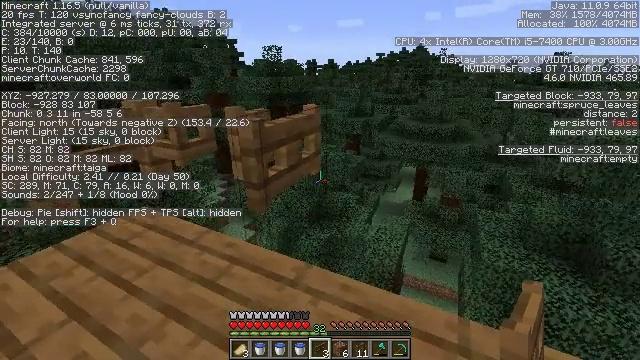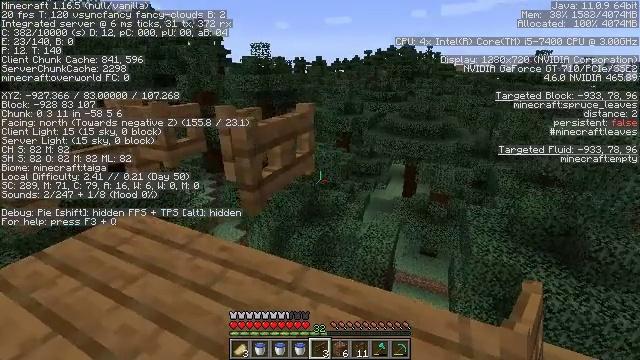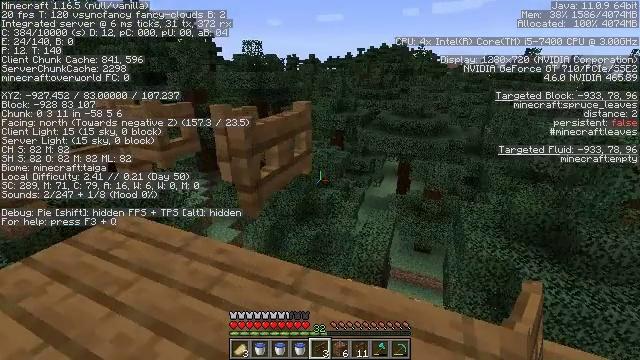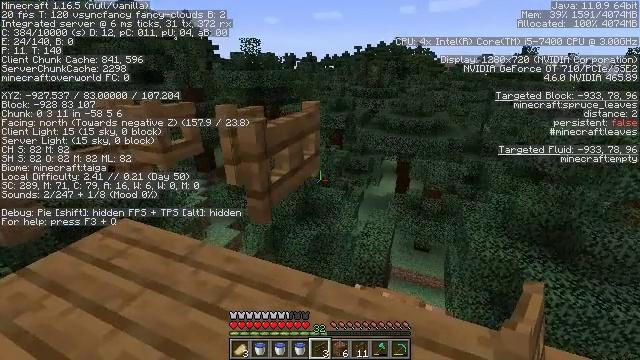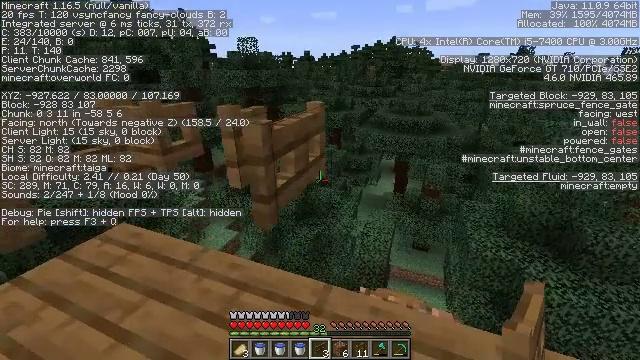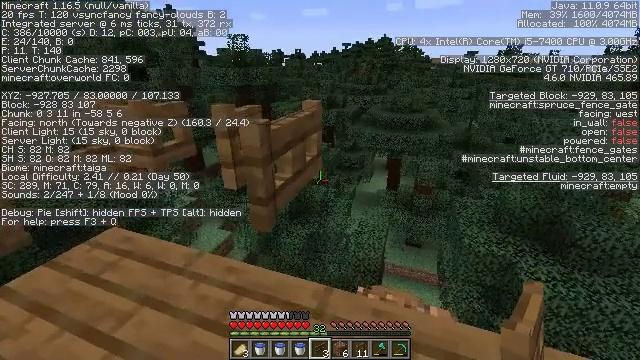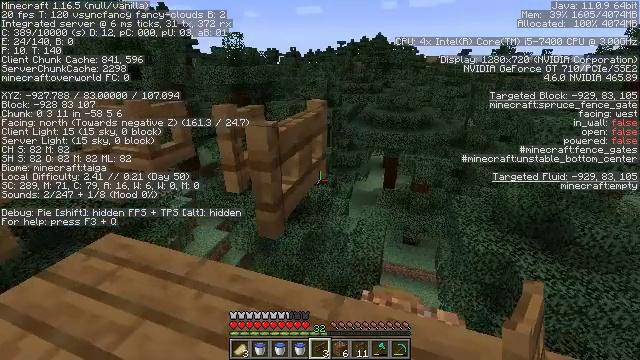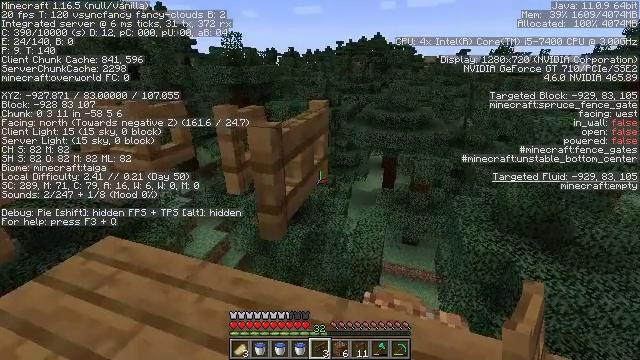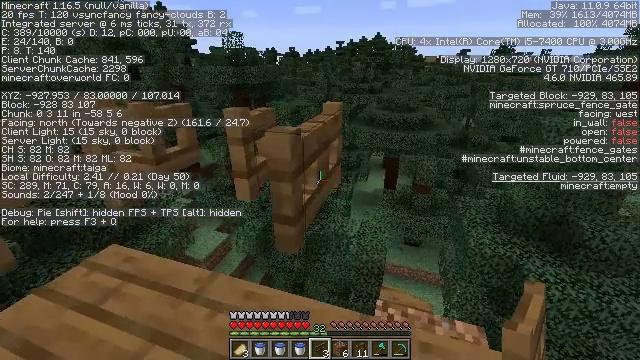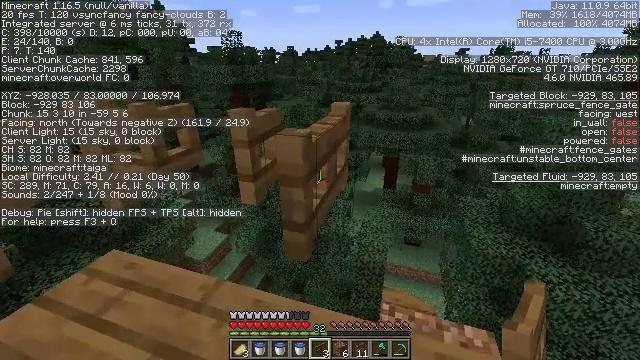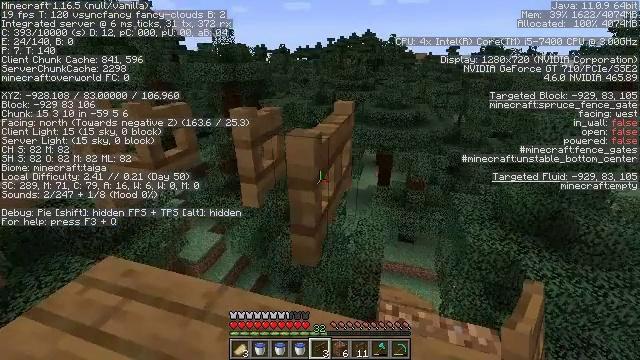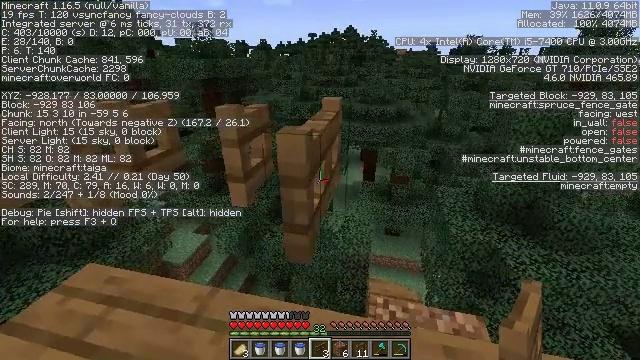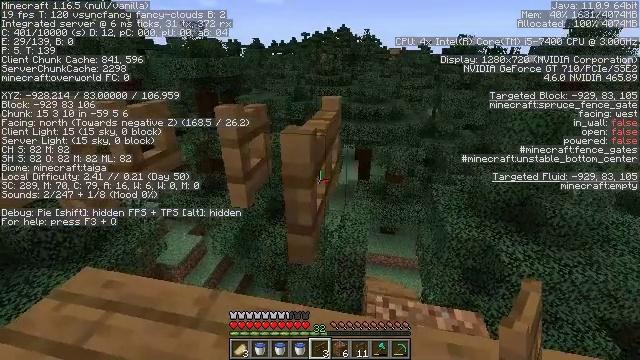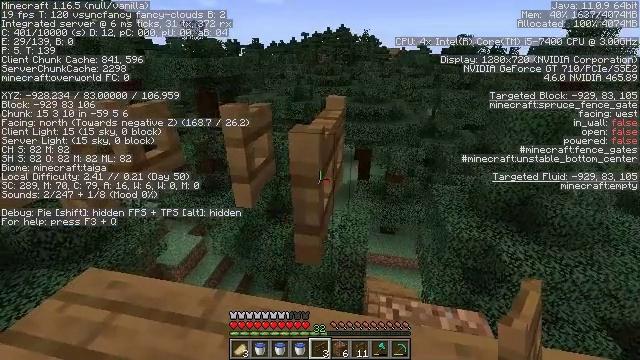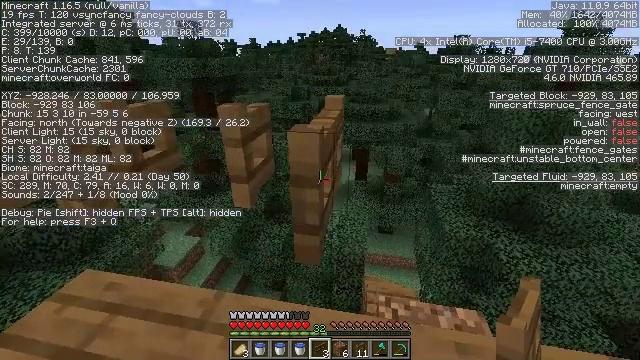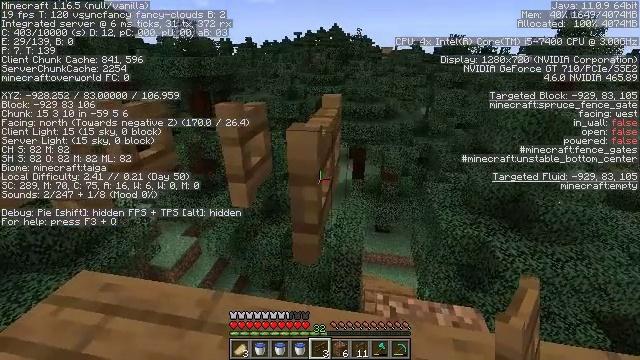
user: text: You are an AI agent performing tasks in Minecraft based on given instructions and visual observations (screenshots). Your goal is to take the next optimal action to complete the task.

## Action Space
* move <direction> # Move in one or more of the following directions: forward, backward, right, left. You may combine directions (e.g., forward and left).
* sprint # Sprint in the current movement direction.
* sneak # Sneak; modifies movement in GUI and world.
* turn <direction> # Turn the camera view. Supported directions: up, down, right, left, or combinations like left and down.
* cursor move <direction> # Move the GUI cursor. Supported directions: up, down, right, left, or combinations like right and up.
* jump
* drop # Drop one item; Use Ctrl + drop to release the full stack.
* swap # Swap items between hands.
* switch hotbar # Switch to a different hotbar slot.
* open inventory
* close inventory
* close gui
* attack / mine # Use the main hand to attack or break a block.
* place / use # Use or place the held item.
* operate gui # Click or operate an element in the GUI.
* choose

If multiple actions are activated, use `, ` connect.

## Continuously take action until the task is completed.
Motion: motion action
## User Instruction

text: Mine the spruce fence gate.
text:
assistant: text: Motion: move forward and move left, sneak, turn right
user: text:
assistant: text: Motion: move forward and move left, sneak, turn right
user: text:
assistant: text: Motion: move forward and move left, sneak
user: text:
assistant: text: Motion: move forward and move left, sneak
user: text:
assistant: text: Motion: move forward and move left, sneak, turn right
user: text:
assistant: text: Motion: move forward and move left, sneak, turn right
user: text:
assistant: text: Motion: move forward and move left, sneak
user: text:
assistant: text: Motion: move forward and move left, sneak
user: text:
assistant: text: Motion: move forward and move left, sneak
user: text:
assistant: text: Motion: move left, sneak, turn right
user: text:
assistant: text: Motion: move left, sneak, turn right
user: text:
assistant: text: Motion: sneak, turn right
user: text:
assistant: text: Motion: sneak
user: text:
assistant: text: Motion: sneak
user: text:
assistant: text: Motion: sneak
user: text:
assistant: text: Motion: sneak
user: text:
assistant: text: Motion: move forward, sneak
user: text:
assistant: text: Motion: move forward, sneak
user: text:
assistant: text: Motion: move forward, sneak
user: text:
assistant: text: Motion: move forward, sneak
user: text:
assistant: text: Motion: move forward, sneak, turn left and down
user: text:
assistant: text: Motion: move forward, sneak
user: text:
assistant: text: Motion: move forward and move left, sneak
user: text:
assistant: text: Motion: move forward and move left, sneak
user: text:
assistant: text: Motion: move forward and move left, sneak
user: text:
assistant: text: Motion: sneak, turn right
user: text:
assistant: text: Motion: sneak, turn right
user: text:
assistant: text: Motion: sneak
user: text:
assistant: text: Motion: sneak
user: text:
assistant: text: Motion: sneak